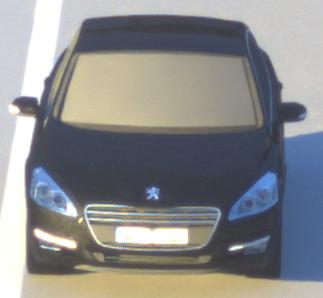
Make: Peugeot
Model: 508 120 VTi
Detailed model: 508 (I) Limousine
Model produced from: 2011/03
Model produced until: 2014/05
Doors: 4
Color: black
Road condition: wet road
Daytime: sunrise or sunset
Contrast: medium contrast